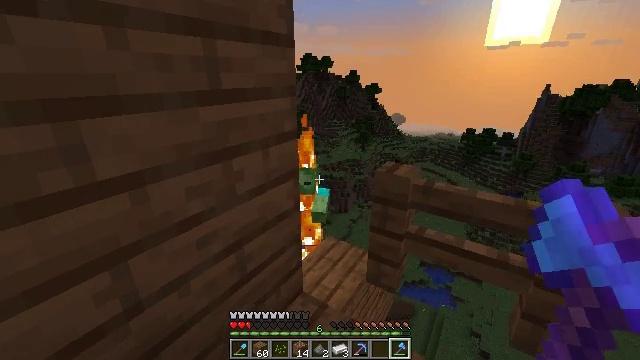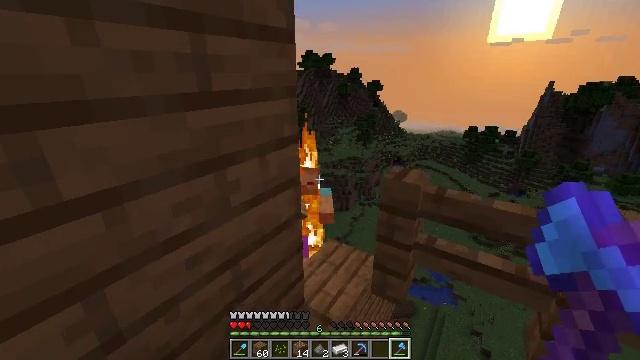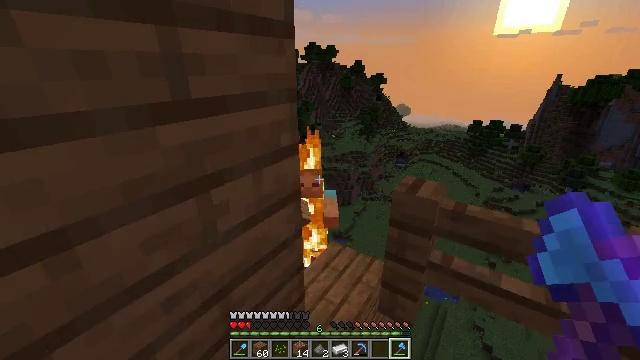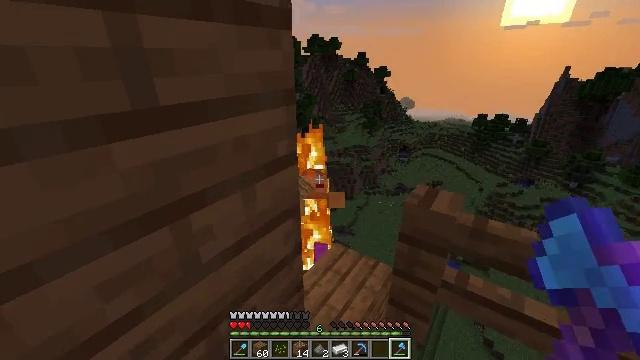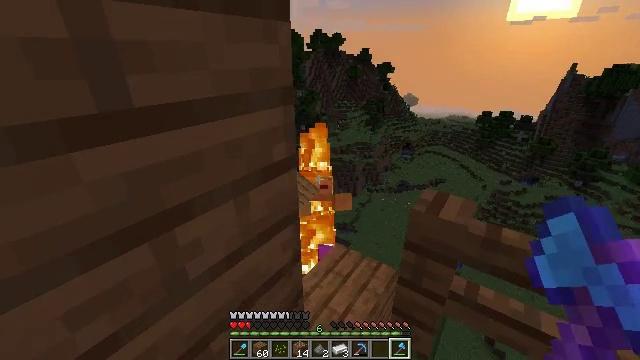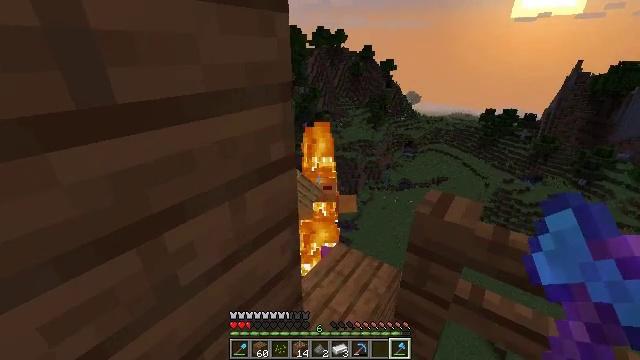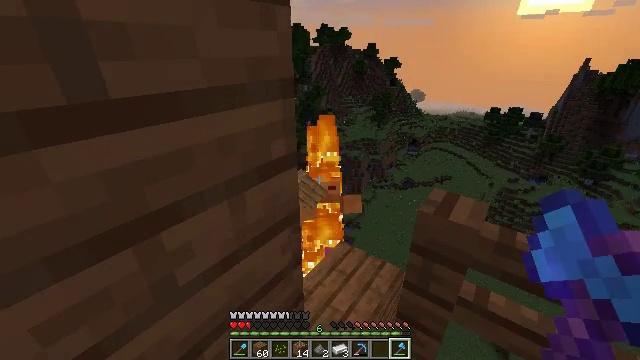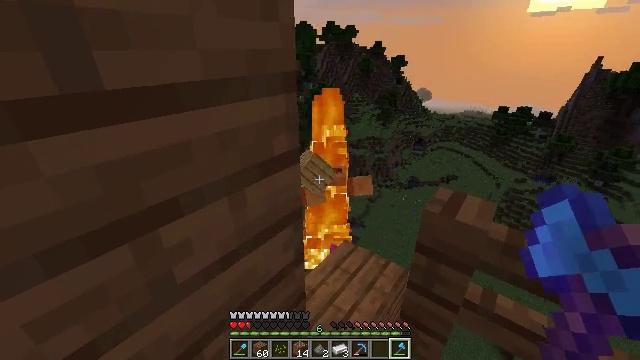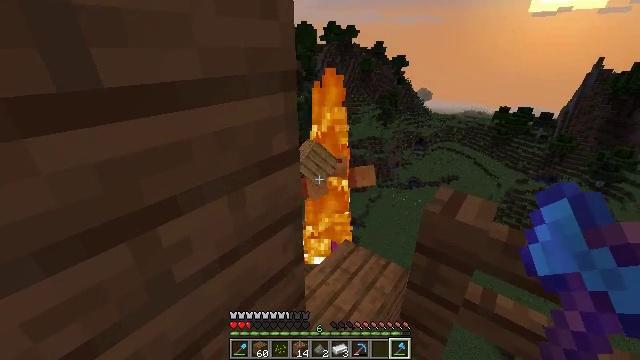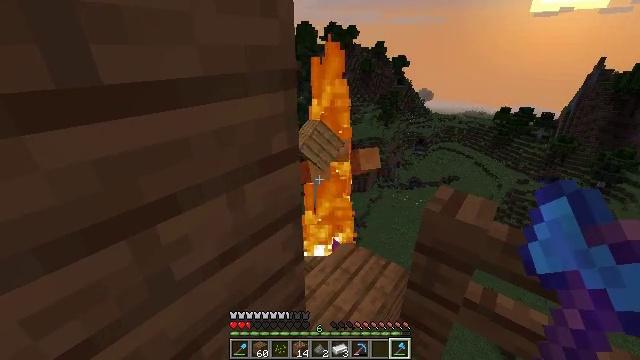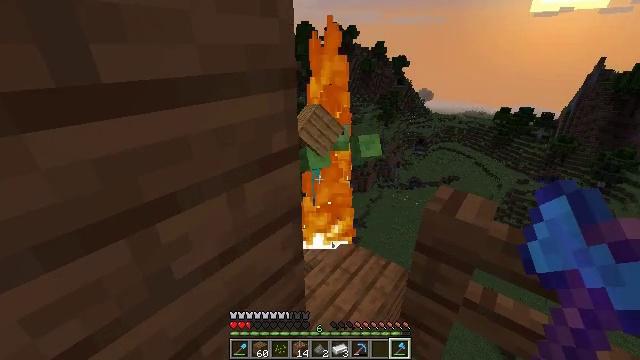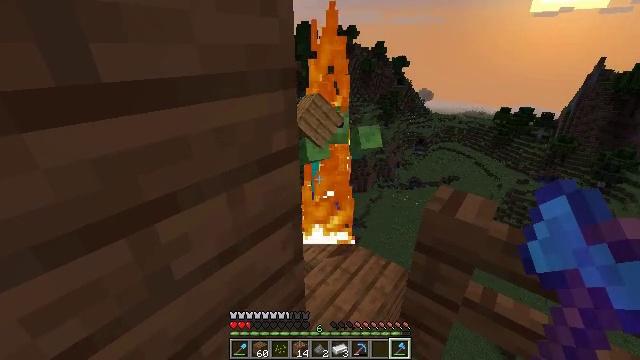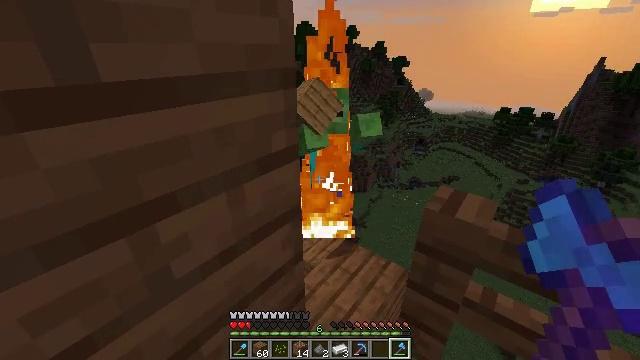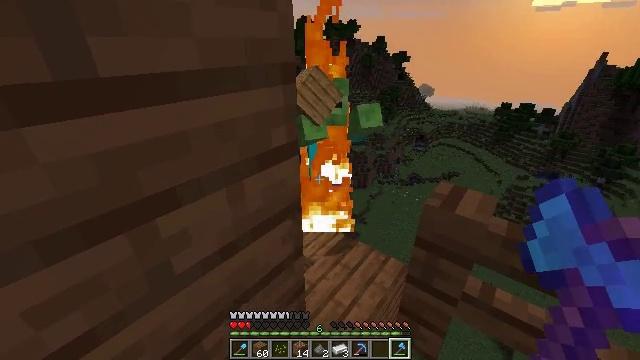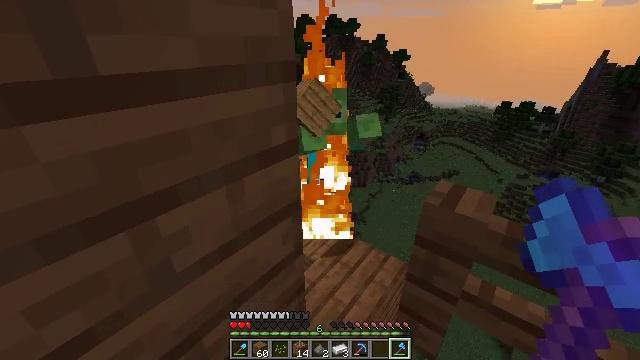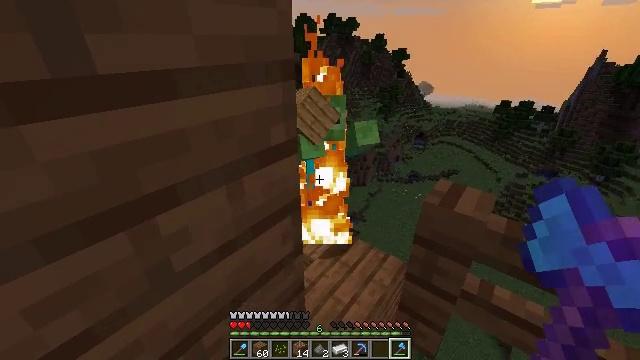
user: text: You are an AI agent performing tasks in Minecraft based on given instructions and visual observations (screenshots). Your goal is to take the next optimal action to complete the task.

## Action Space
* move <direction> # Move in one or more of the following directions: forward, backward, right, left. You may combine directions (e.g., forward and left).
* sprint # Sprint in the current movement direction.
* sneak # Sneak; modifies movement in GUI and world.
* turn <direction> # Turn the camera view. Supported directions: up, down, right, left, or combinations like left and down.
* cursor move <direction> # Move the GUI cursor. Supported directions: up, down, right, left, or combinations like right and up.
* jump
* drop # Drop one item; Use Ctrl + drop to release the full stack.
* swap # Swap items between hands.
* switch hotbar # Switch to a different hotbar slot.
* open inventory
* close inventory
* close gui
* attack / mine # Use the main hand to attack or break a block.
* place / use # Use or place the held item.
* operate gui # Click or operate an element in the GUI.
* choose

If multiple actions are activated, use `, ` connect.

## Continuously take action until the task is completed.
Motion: motion action
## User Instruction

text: Kill mobs.
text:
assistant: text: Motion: move forward
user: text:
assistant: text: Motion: move forward, turn down
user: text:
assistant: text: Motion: turn down
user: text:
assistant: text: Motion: no_op
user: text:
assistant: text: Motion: no_op
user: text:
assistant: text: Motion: no_op
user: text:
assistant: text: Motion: turn left
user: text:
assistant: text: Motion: no_op
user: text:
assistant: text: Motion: no_op
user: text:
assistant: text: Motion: no_op
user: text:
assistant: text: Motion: no_op
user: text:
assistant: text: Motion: no_op
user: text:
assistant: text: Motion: no_op
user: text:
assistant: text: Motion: no_op
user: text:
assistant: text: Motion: no_op
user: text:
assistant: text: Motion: turn right and up
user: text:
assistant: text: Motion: turn right and up
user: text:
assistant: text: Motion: no_op
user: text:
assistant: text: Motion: no_op
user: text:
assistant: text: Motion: no_op
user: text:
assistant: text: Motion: no_op
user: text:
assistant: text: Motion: no_op
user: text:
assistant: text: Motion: no_op
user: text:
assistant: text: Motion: turn right
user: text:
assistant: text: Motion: turn right
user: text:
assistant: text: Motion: no_op
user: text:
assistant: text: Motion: no_op
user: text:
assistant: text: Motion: no_op
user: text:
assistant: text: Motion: attack / mine
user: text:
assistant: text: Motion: attack / mine